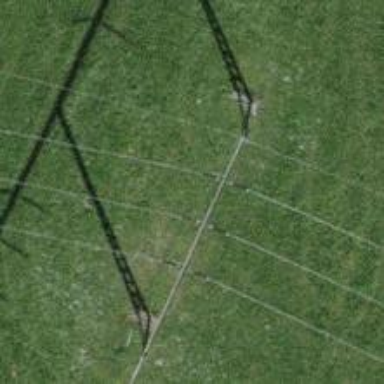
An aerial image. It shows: Insulator used in power systems.